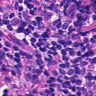
Metastatic tissue present: no